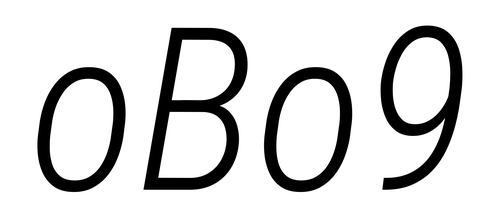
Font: Roboto-Italic_Condensed_Light_Italic